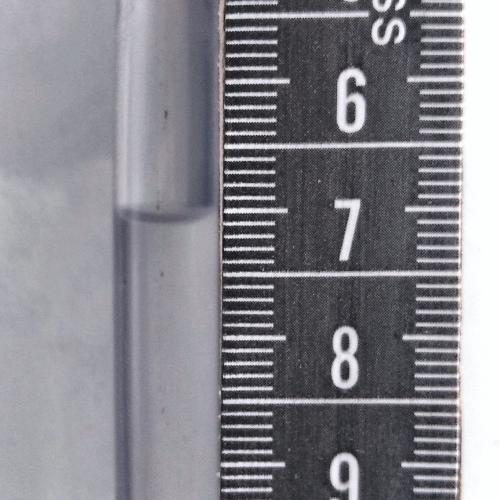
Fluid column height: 7.0 cm